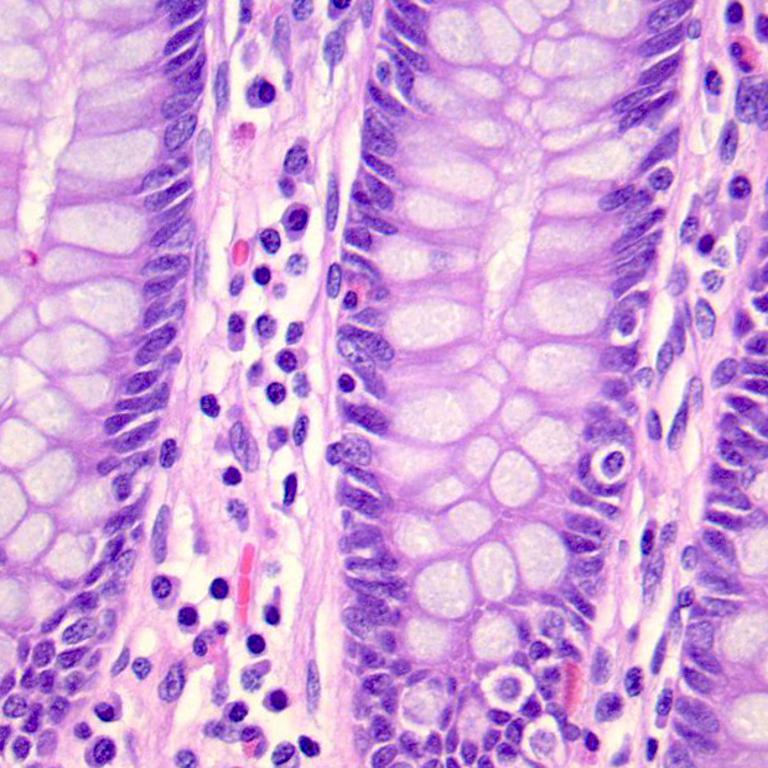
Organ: colon
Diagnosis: benign